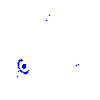
Particle: pion